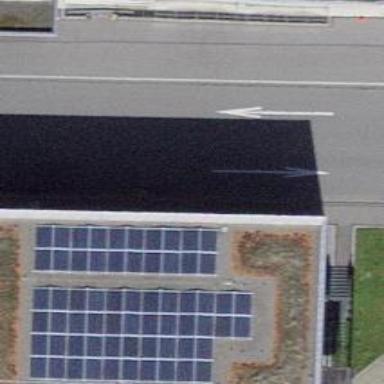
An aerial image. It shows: Solar power generator using photovoltaic panels.